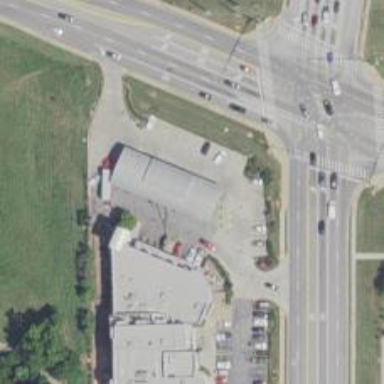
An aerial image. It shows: Convenience shop.